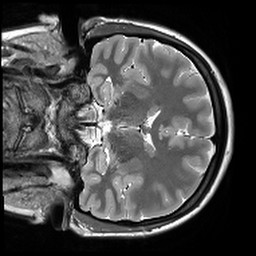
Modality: T2starw
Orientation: coronal
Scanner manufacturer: siemens
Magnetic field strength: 3 T
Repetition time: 9.86 s
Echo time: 0.05 s